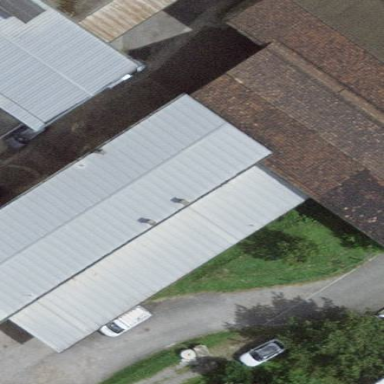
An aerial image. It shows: Industrial building.